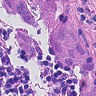
Metastatic tissue present: yes